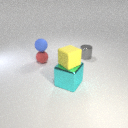
small yellow rubber cube above large cyan metal cube